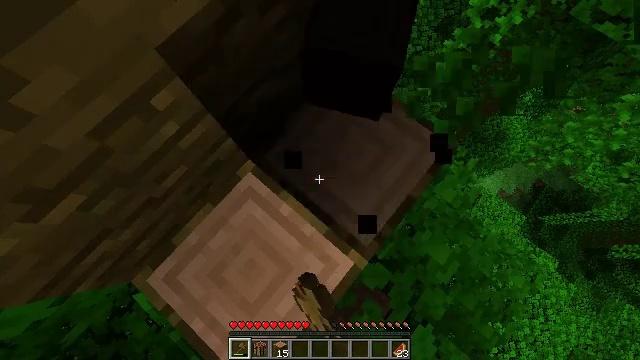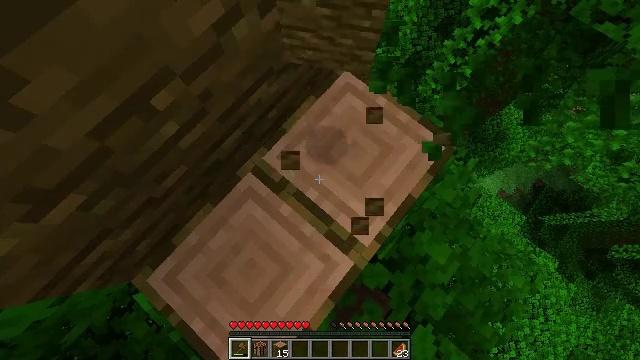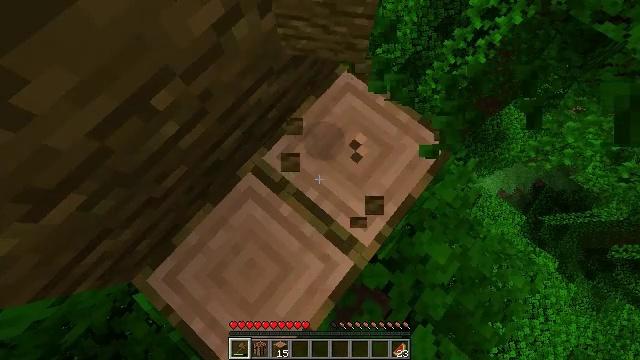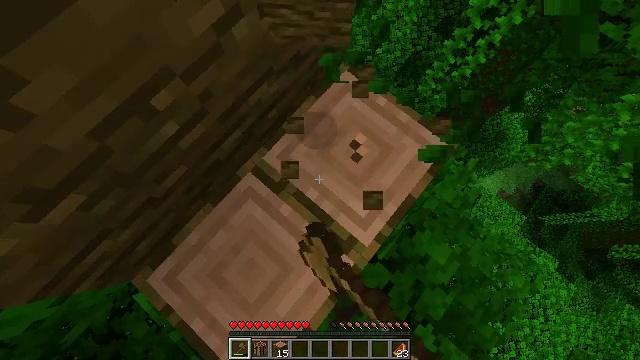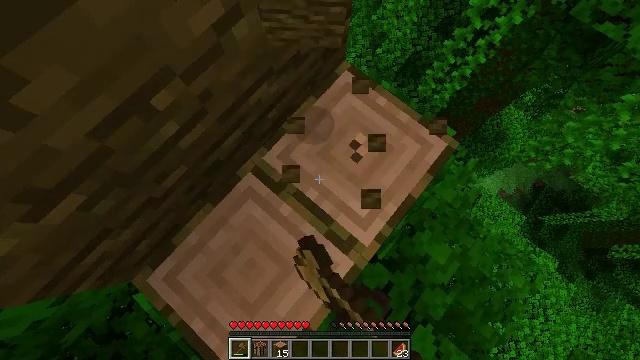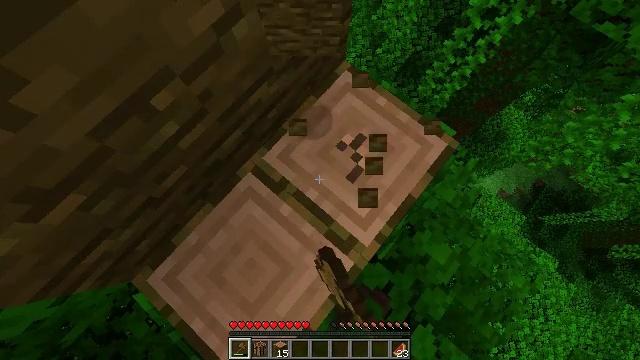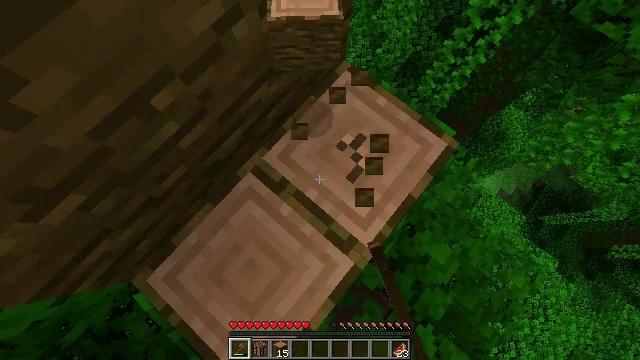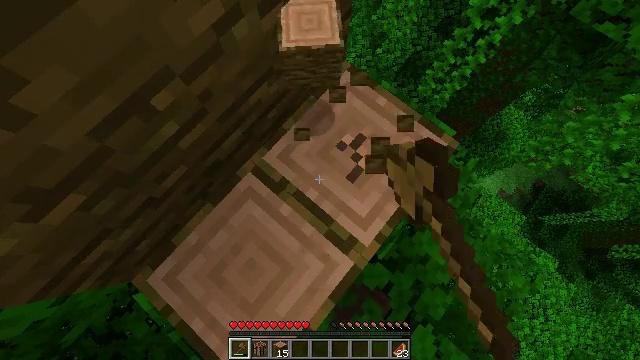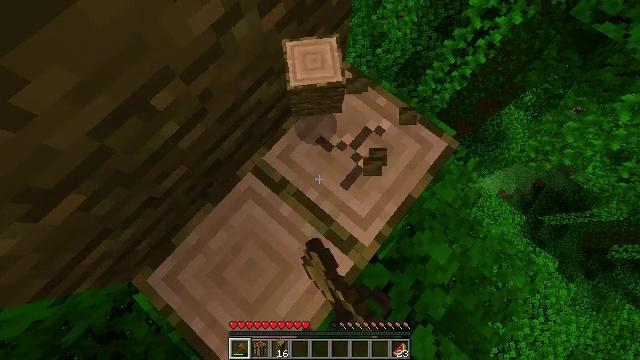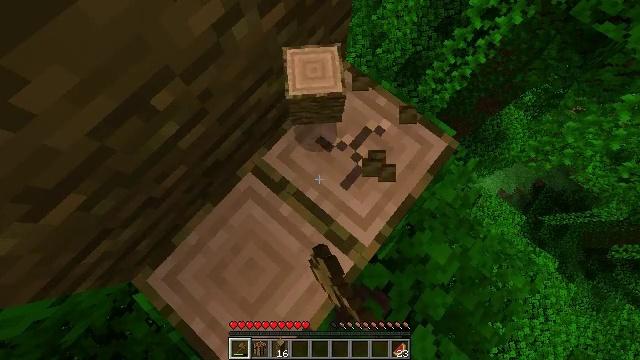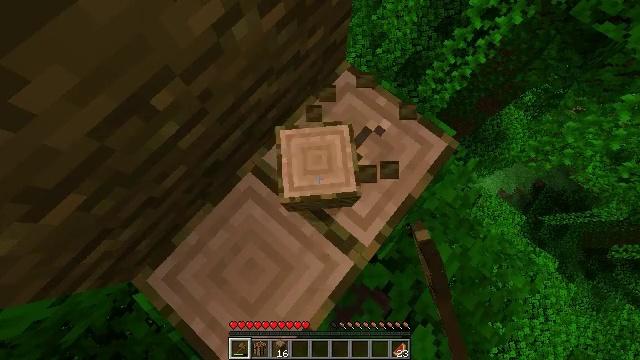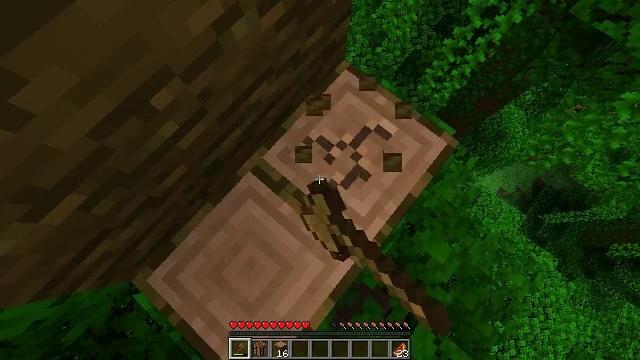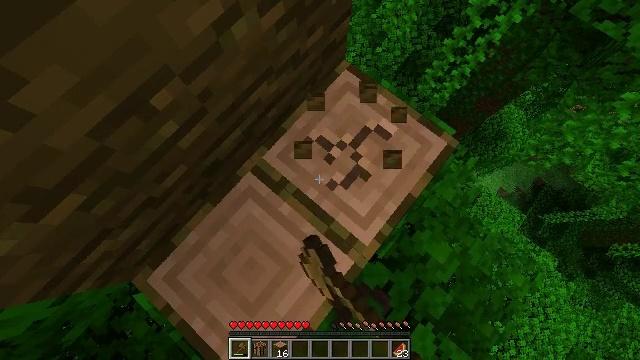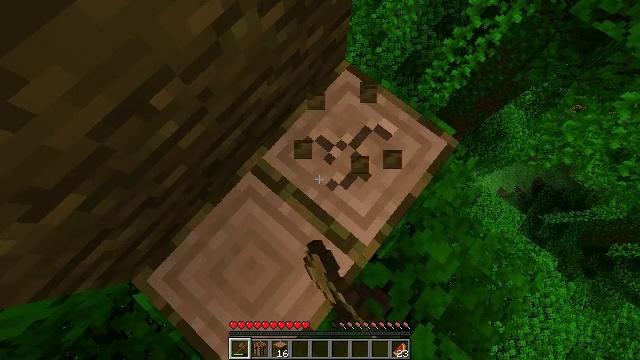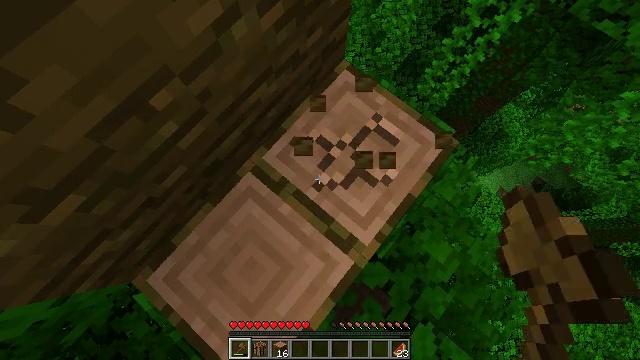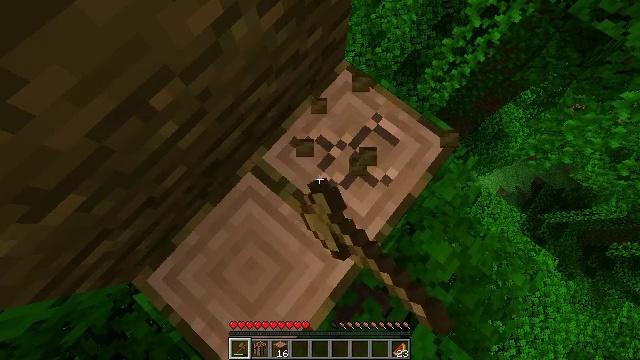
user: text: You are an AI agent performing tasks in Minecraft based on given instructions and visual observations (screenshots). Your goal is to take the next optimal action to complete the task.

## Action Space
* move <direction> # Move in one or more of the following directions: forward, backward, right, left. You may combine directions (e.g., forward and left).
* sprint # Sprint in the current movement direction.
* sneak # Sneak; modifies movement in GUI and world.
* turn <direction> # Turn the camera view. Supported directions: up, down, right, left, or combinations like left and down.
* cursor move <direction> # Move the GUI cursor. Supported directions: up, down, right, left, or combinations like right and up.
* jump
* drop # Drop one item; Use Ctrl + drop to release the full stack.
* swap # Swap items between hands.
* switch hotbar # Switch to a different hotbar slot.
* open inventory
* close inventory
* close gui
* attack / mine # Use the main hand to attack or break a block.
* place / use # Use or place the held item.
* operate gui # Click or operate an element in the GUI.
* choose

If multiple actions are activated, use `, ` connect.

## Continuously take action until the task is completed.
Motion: motion action
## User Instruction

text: Break the jungle log to gather wood.
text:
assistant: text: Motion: attack / mine
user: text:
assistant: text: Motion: attack / mine
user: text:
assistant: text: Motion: attack / mine
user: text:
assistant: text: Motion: attack / mine
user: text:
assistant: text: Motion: attack / mine
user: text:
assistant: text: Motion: attack / mine
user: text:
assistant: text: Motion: attack / mine
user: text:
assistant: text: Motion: attack / mine
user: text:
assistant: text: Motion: attack / mine
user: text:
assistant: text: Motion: attack / mine
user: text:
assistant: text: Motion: attack / mine
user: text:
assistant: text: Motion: attack / mine
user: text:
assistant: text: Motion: attack / mine
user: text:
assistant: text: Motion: attack / mine
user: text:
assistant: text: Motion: attack / mine
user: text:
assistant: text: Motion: attack / mine
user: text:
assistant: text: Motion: attack / mine
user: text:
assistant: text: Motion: attack / mine
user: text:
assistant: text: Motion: attack / mine
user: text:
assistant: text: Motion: attack / mine
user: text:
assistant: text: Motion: attack / mine
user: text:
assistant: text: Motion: attack / mine
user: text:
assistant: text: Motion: attack / mine
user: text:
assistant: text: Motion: attack / mine
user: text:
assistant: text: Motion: attack / mine
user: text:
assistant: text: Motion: attack / mine
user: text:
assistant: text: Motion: attack / mine
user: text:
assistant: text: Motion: attack / mine
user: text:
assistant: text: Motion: attack / mine
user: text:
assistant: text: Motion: attack / mine